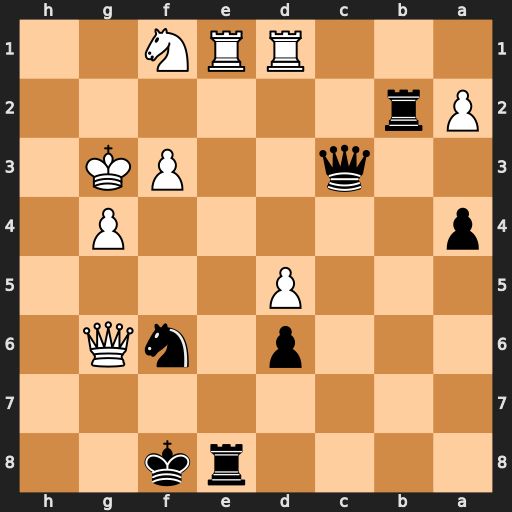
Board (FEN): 4rk2/8/3p1nQ1/3P4/p5P1/2q2PK1/Pr6/3RRN2
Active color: b
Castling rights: -
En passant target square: -
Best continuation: Rxe1 Qxf6+ Qxf6